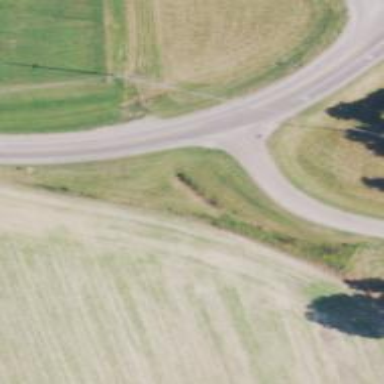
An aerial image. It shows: Stop road.